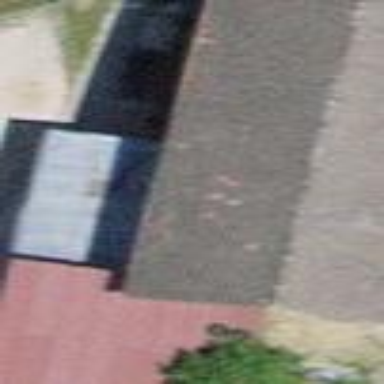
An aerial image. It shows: Barn.